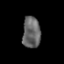
Tissue: prostate
Cell type: Epithelial cells
Senescence score: 0.3365
Nuclear area (px): 558
Mean DAPI intensity: 99.649